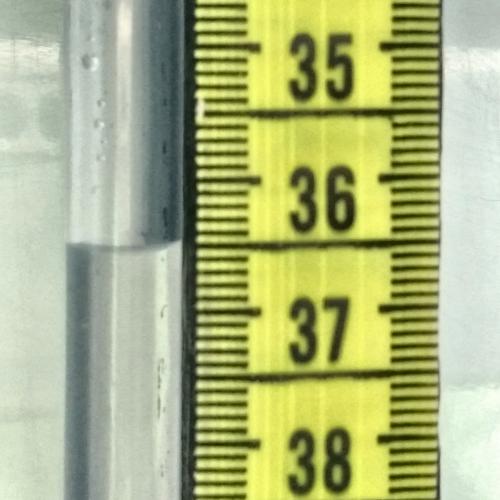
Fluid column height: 36.5 cm